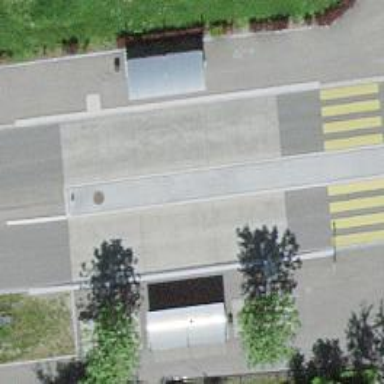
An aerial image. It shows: Bus stop with shelter for public transport.